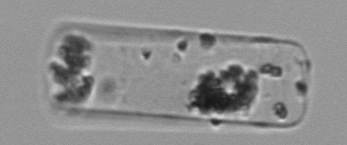
Label: Guinardia_flaccida